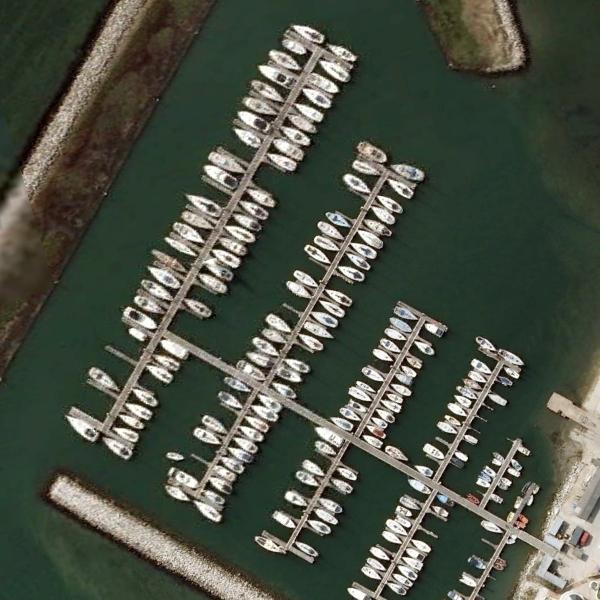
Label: Port